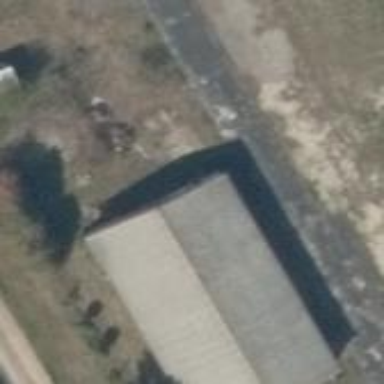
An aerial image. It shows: Industrial building.